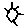
Label: sun